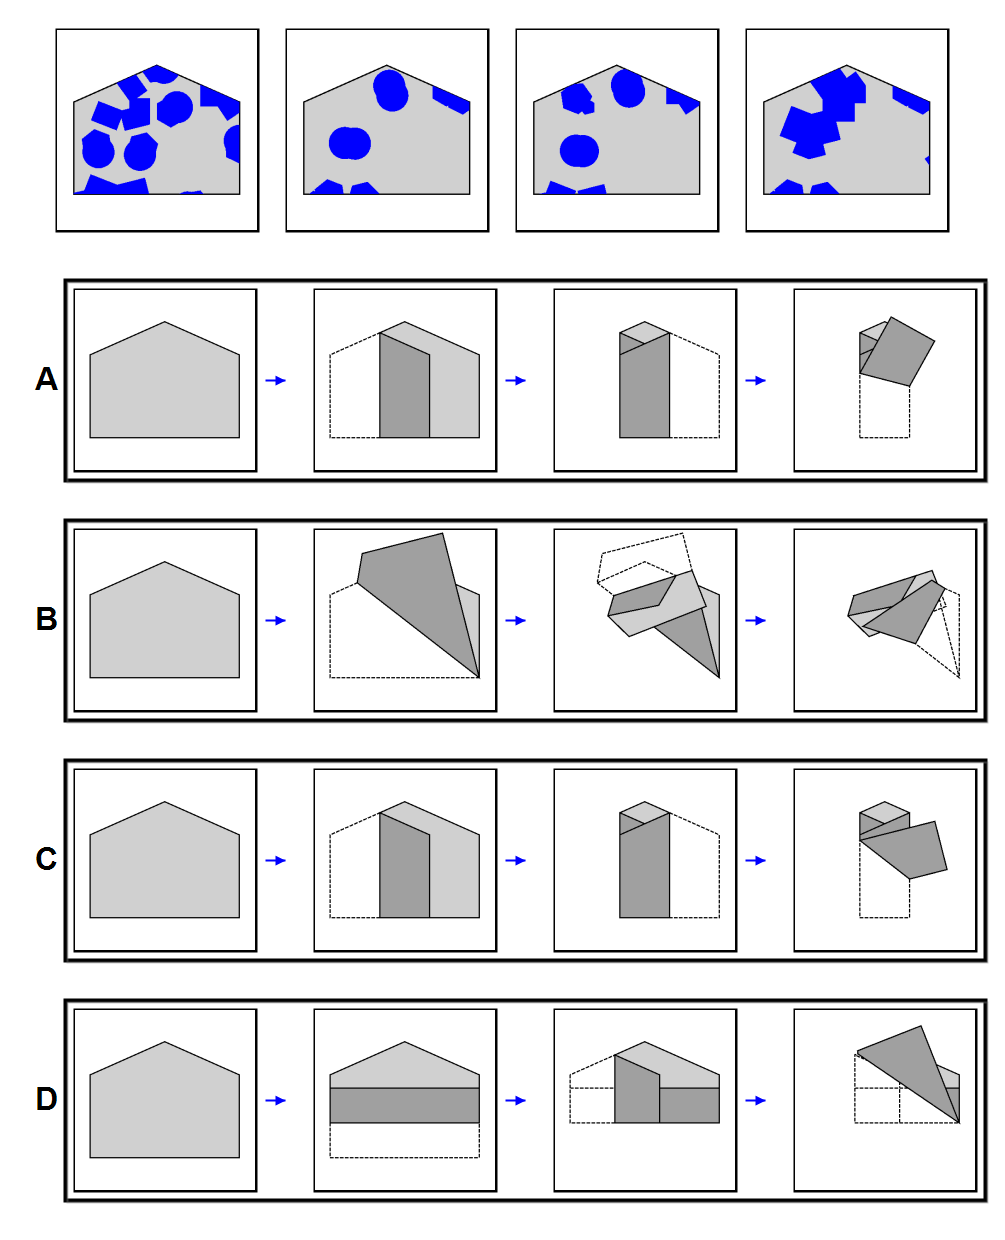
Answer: B